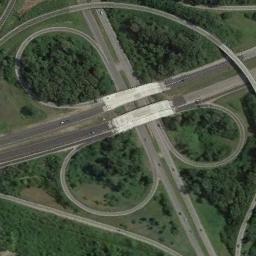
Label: overpass